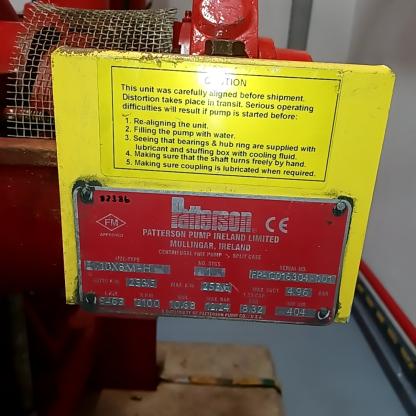
Klasa: tabliczka-znamionowa